Question: I'm learning data structures and found out that for binary search trees, there are two ways to reconnect node when you delete item. Are those two ways (below) correct?

<URL>
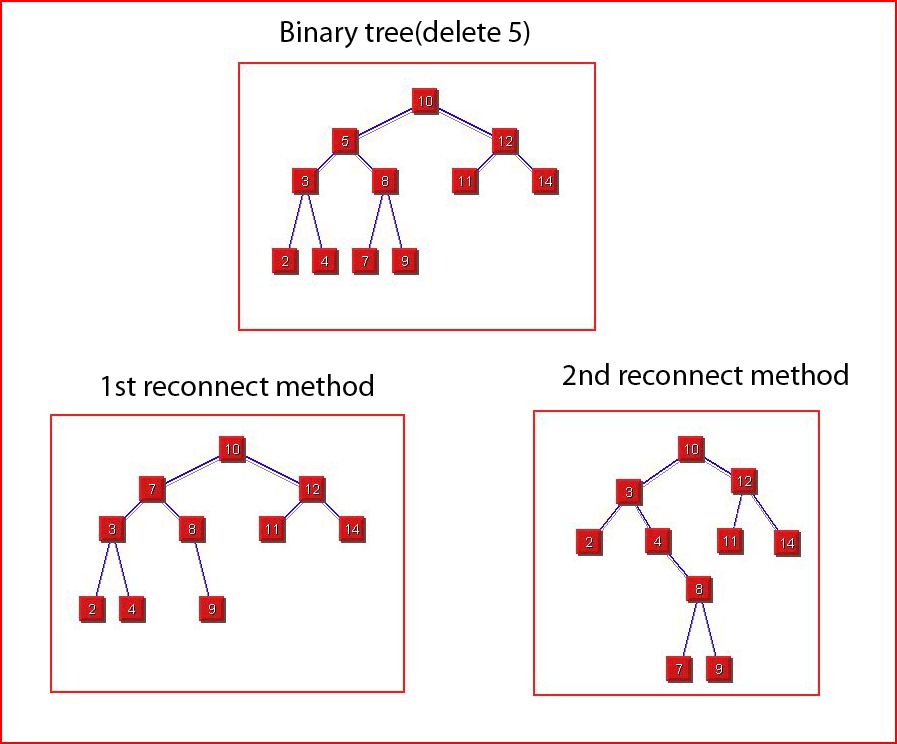
Answer: Yes, they are. Note that you could also do the "mirror image" version of each way, so it's actually 4 ways in total.
In fact, there are quite few ways that would produce a valid binary tree. All you need to take care of is that the left child of a node is less than the node itself, and the right child is more. However the ways you have listed are the simplest ones that are typically used (unless it's a balanced tree and you need to rebalance it).